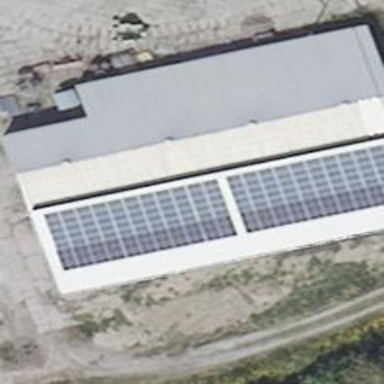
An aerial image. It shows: Solar-powered generator using photovoltaic technology. This small installation generates electricity through solar photovoltaic panels.